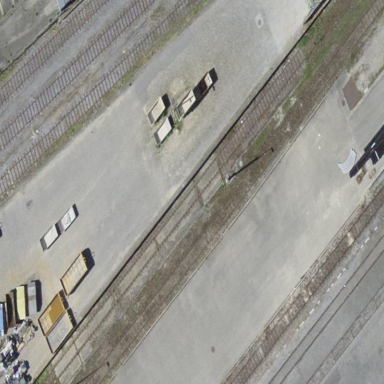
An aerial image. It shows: Loading ramp for railways.